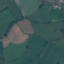
Land use / land cover class: Pasture